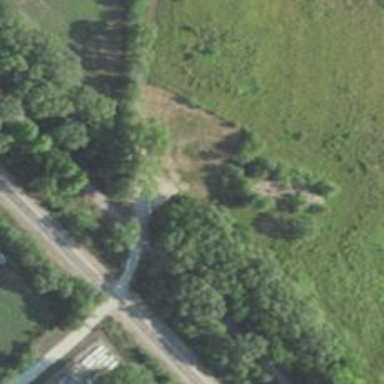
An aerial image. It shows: Asphalt cycleway beside abandoned railway.